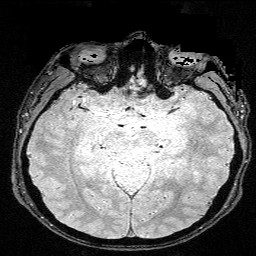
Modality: FLASH
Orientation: coronal
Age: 25
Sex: male